Interaction volume radius: 10 \u00c5
Interaction volume height: 10 \u00c5
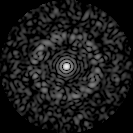
Disorder parameter: 0.8678